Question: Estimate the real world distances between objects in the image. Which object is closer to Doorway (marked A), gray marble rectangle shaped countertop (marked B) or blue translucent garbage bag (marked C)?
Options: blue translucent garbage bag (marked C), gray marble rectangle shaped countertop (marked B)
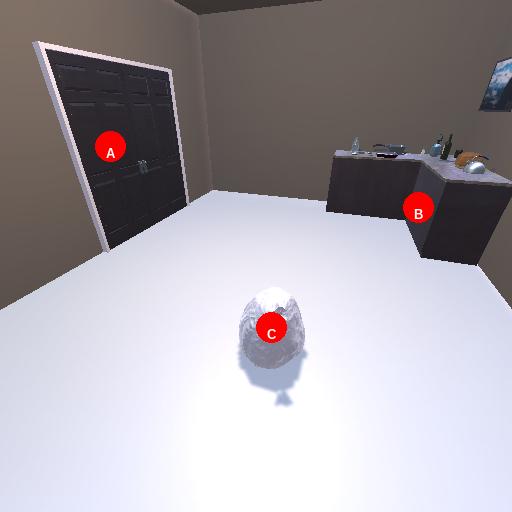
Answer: blue translucent garbage bag (marked C)